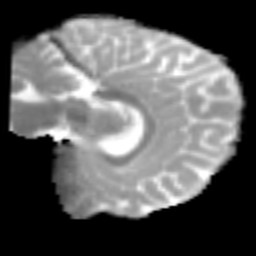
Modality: MD
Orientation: sagittal
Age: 24
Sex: female
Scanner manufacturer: siemens
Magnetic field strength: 3 T
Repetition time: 2.3 s
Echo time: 0.085 s